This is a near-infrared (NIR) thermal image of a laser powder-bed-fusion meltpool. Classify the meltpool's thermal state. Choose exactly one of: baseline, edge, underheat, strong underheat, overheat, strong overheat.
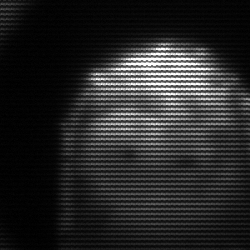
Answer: edge